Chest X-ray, PA view. Patient: 47 years old, sex F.
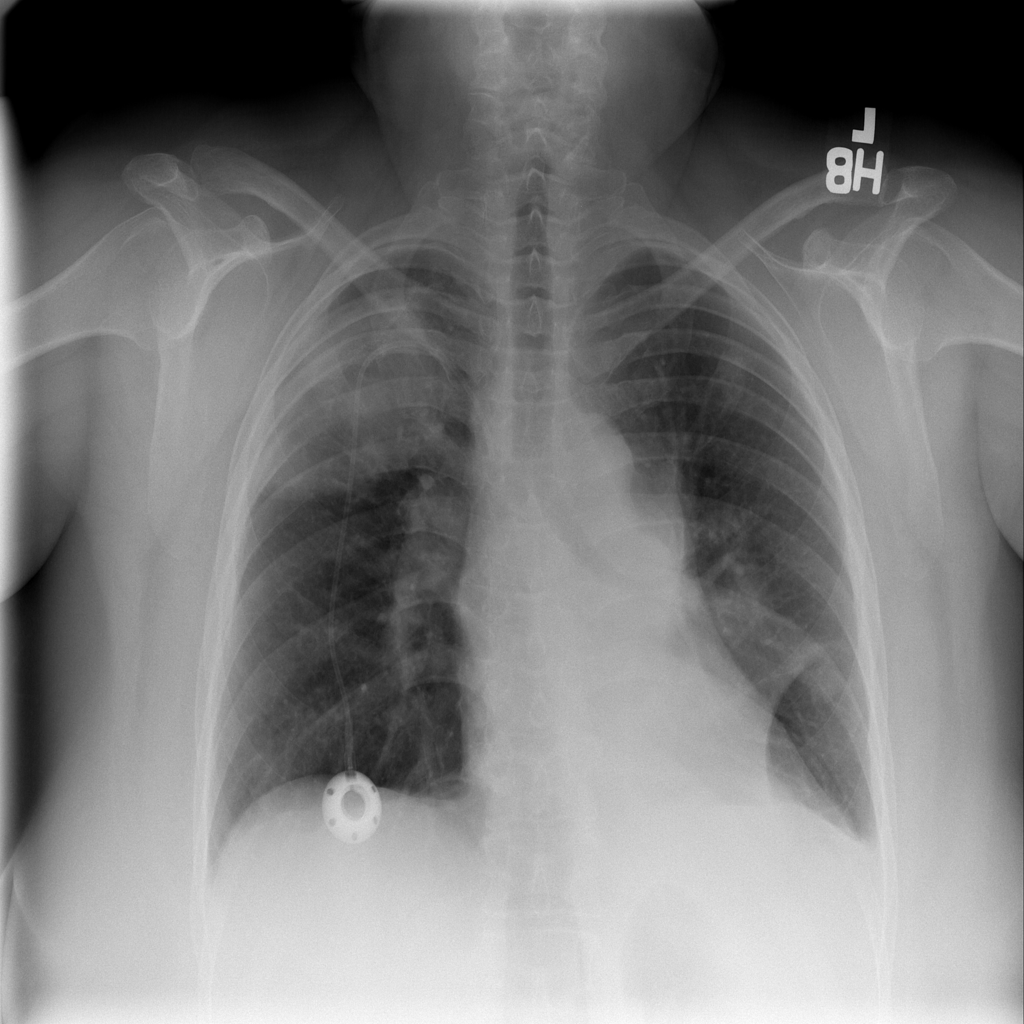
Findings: Effusion, Mass